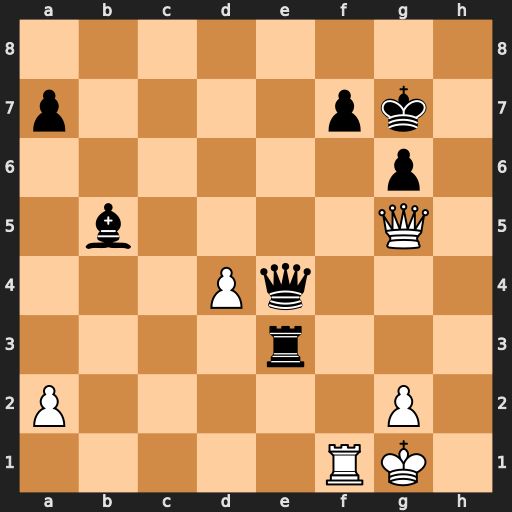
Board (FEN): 8/p4pk1/6p1/1b4Q1/3Pq3/4r3/P5P1/5RK1
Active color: w
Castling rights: -
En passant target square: -
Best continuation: Qf6+ Kh7 Rf4 Qxf4 Qxf4 Re1+ Kh2